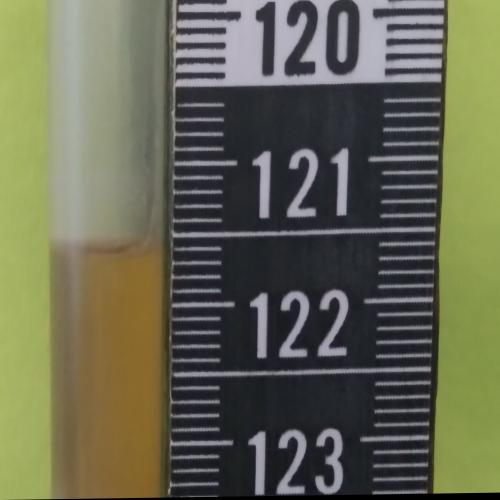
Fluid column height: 121.6 cm